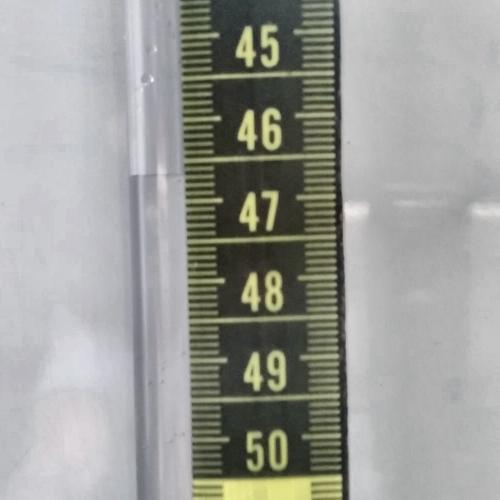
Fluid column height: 46.7 cm